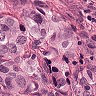
Metastatic tissue present: yes